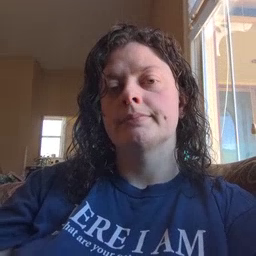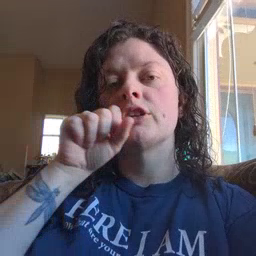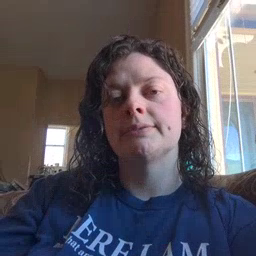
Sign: carrot